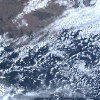
Label: cloud